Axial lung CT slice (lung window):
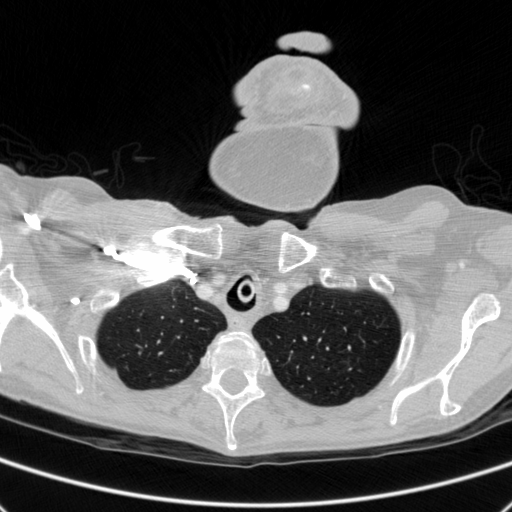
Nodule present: no